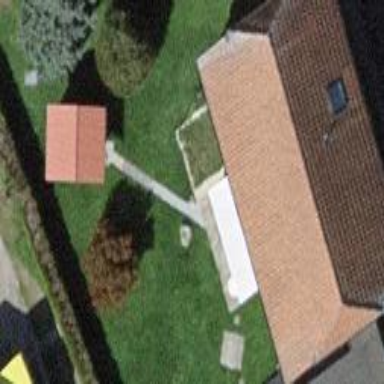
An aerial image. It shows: Simple and straightforward house.